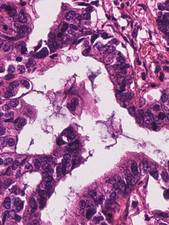
Tumor epithelial tissue: yes
Tumor-associated stroma tissue: yes
Normal tissue: no